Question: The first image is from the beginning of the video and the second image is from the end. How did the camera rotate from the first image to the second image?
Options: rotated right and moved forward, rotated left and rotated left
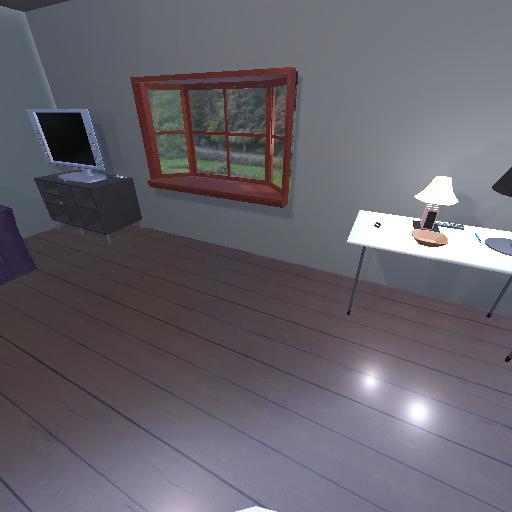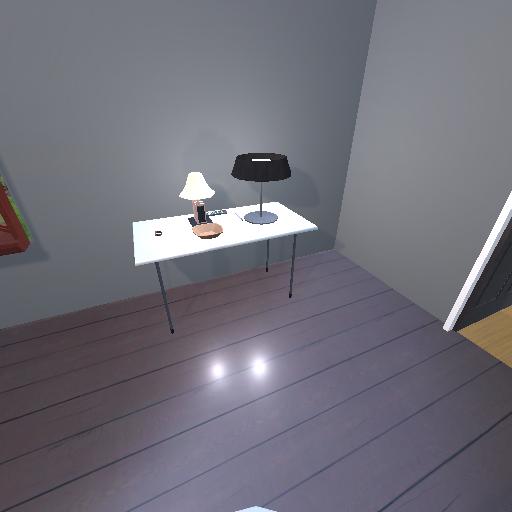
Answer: rotated right and moved forward